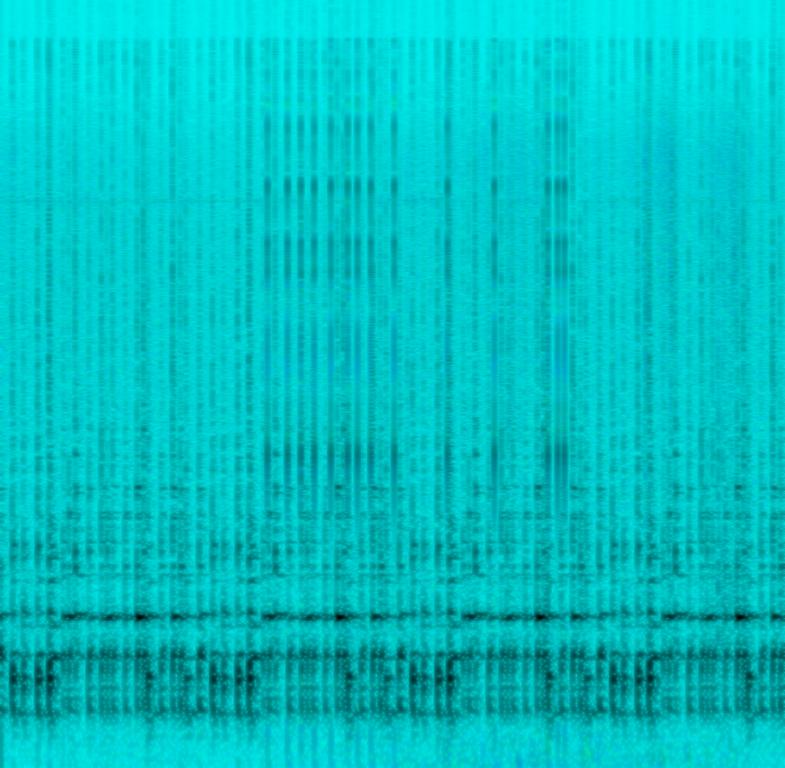
This is a percussion music piece. There is a medium pitched conga sound providing the rhythm. Clicking sounds related to a video game can be heard. Parts of this piece are suitable for a video game.soundtrack.